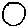
Label: circle